Question: I'm trying to find the number of search results being displayed in (<URL> website using 'classname/xpath/cssselector', but I'm unable to find the total number of results.
The total number is being displayed as a text:
> "Showing 1 - 24 of 8,747 results for "mobile phones"
In the webpage. I'm also unable to identify the number of search items displayed inside each page which is 24 in this case.
The code that I used to find elements is:
'''
List<WebElement> flipkartTotalItems = driver.findElements(By.cssSelector("#container > div > div:nth-child(2) > div > div._1XdvSH._17zsTh > div > div._2xw3j- > div > div:nth-child(3) > div._2SxMvQ > div > div:nth-child(1)"));
#container > div > div:nth-child(2) > div > div._1XdvSH._17zsTh > div > div._2xw3j- > div > div._15eYWX > div > div.KG9X1F > h1 > span
'''
I added 'thread.sleep' method call for the page to load too.
HTML code for text webelement:

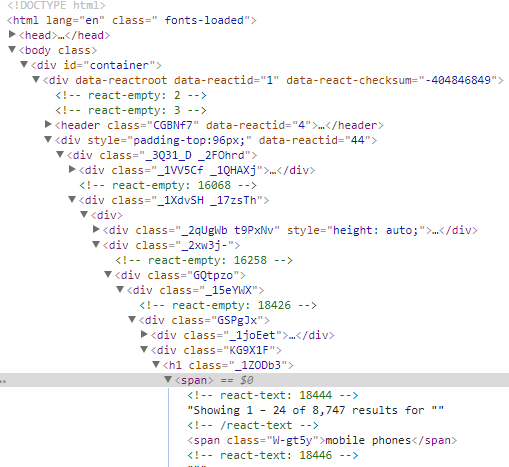
Answer: As per the you have shared to find the number of search results being displayed in <URL> ecommerce website you have to induce for the to be visible and then extract the text as follows :
'''
System.setProperty("webdriver.gecko.driver", "C:\Utility\BrowserDrivers\geckodriver.exe");
WebDriver driver = new FirefoxDriver();
driver.get("https://www.flipkart.com/search?q=mobile%20phones&otracker=start&as-show=on&as=offFlipkart ecommerce website");
new WebDriverWait(driver, 20).until(ExpectedConditions.visibilityOfElementLocated(By.xpath("//span[@class='W-gt5y']")));
driver.findElement(By.xpath("//span[@class='W-gt5y']//ancestor::span")).getText();
System.out.println(driver.findElement(By.xpath("//span[@class='W-gt5y']//ancestor::span")).getText());
'''
Console Output :
'''
Showing 1 - 24 of 8,753 results for "mobile phones"
'''